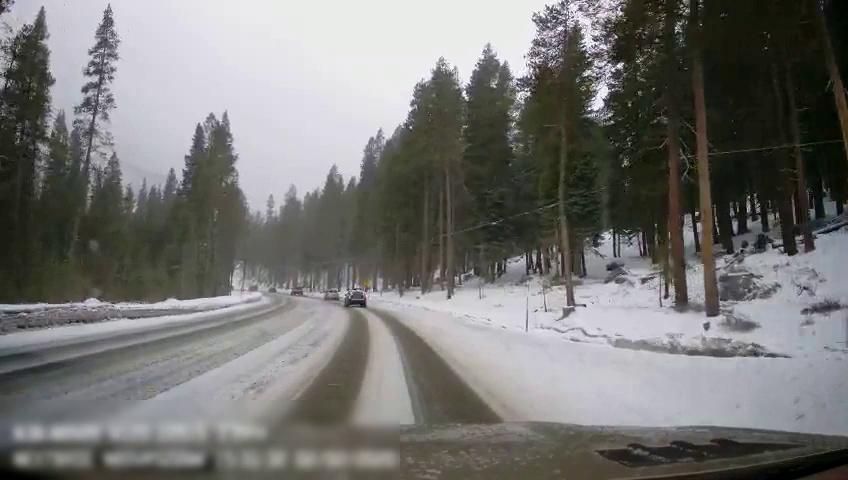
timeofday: Day
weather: Snowy
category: Drivable Space
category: Vehicles | SUV
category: Vehicles | Car
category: Vehicles | SUV